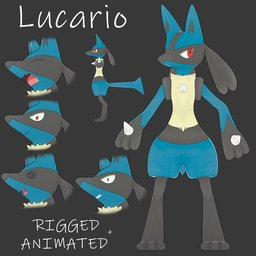
Label: animals